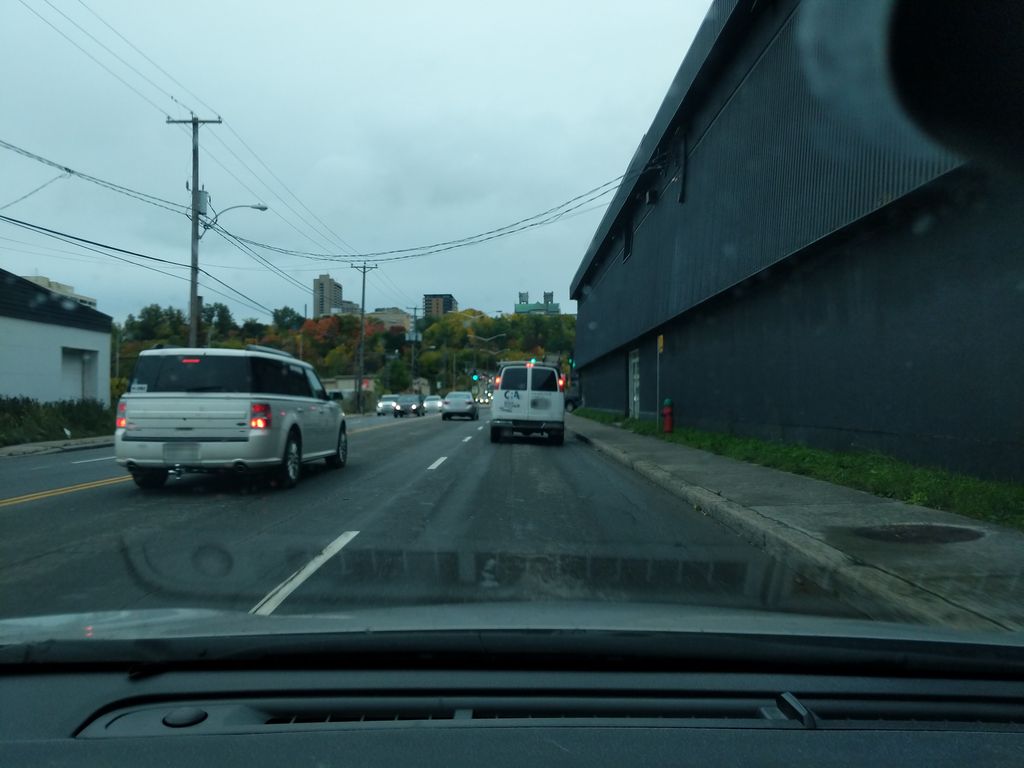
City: quebec_city